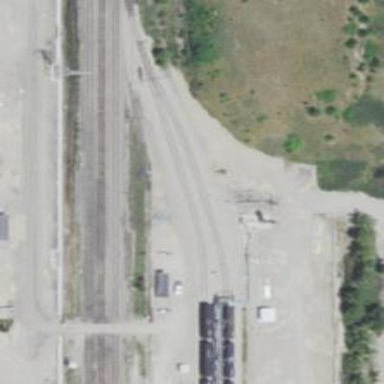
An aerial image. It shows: Railway siding with rails.